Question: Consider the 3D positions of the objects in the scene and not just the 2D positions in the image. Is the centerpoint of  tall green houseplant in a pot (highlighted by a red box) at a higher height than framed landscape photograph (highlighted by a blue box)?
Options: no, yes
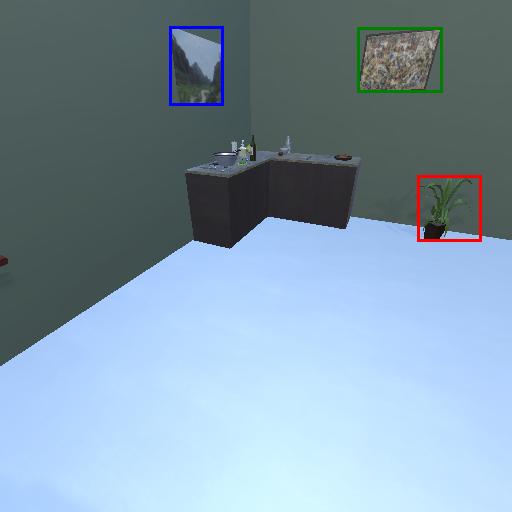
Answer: no